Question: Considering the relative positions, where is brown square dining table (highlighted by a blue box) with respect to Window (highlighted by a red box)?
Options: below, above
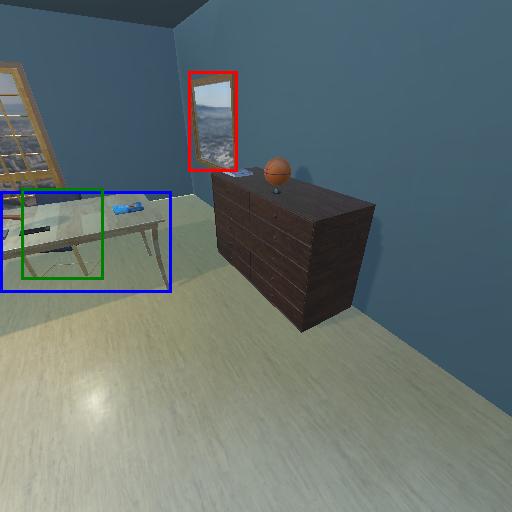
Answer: below